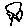
Label: tree